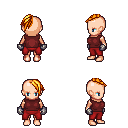
a pixel art fantasy rpg character, female body template, human, light skin, maroon sleeveless shirt, red pants, light blonde long mohawk hairstyle, metal gloves, four views (front, back, left, right), 2x2 character sprite sheet, small pixel art, hard edges, no anti-aliasing